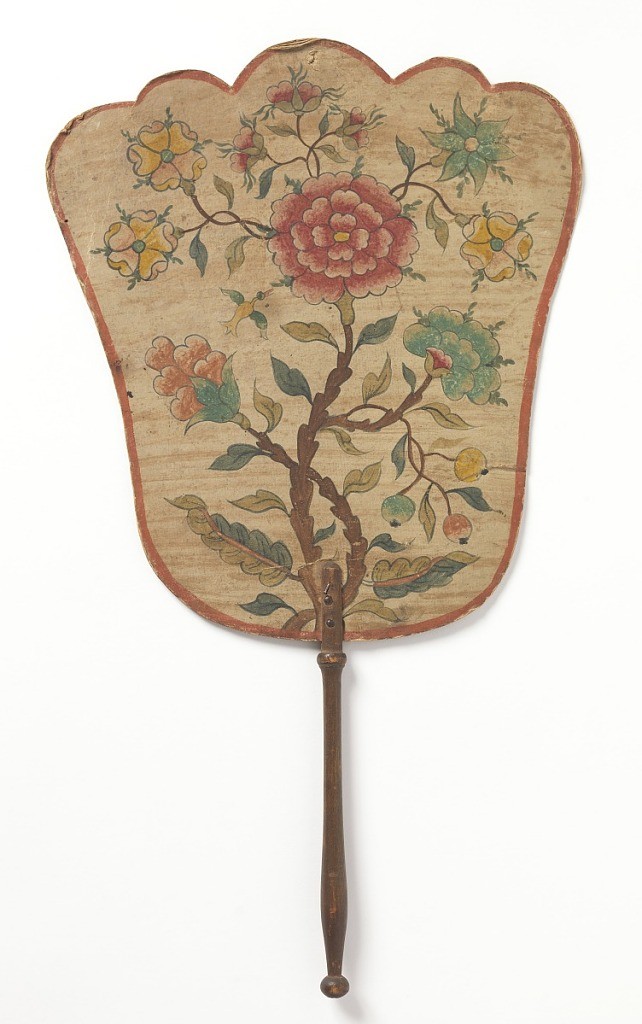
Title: Handscreen
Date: late 18th–early 19th century
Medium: Painted paper leaf, turned wood handle
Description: Handscreen with a hand painted paper leaf. Obverse: a flowering bush. Reverse:  a flowering bush with two applied pieces of printed paper.
(left) Je voudrois vous faire comprendre / Ce que l'amour a de plus tendre. / Ingrate, je n'aime que toi, / At ton ame me manque de foi. / Je ne faurois aimer que vous, / Quique les autres en foient jaloux
(right) Celui qui nous demande la secret, en nous decouvrant le sien sans necessite, nous donne en meme tems / l'exemple de ce qu'il nous desend. / A PARIS / Chez Legros Marchand de Papiers rue / du petite-Pont.
Turned wood handle.